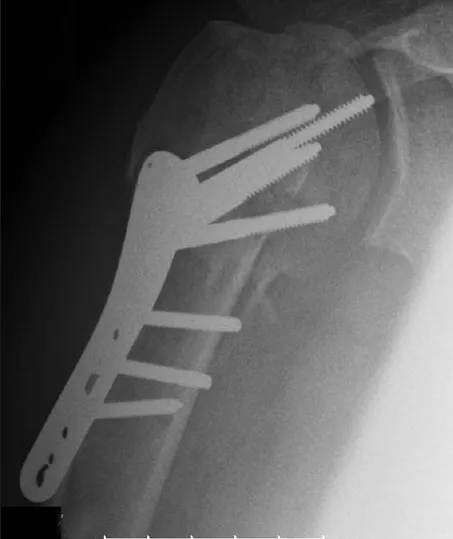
Advanced collapse at 6 weeks. The protruding screw was promptly removed.
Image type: radiology (x_ray)